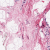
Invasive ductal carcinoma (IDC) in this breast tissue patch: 0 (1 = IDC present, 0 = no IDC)